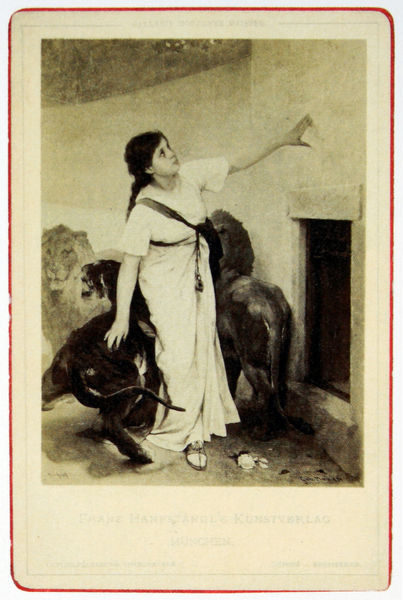
Titel: Letzter Gruß (auch: Ein Gruß)
Künstler: Gabriel von Max
Standort: München
Institution: Städtische Galerie im Lenbachhaus
Schlagwörter: fuß, hand, körper, weiß, gelb, mädchen, bewegung, fenster, frau, frisur, geste, grau, haar, hell, hintergrund, kleid, raum, schwarz, tür, zimmer, blick, gürtel, haus, hund, hunde, rot, tiere, weg, hochformat, malerei, wand, arme, augen, falten, rahmen, stehen, bild, bildnis, hände, portrait, porträt, erde, boden, gewand, haare, blatt, kamin, pferd, pony, affe, fell, mähne, schwanz, schärpe, taille, schrift, ecke, fassade, schuhe, mauer, rand, sepia, weib, zopf, balken, tor, foto, fotografie, photographie, wände, eingang, tusche, loch, schwarzweiß, zirkus, scherpe, zoo, tasche, schuh, architrav, photo, karte, öffnung, sandale, eiss, löwen, antik, maul, sturz, stall, weißw, löwe, postkarte, indien, aufnahme, feuerstelle, affen, artistin, fotografir, tiger, raubtier, panter, panther, gehege, raubkatzen, puma, jaguar, weißes kleid, sari, unsicher, paspertou, inderin, blick nach oben, großkatzen, gür4tel, lüwe, schwarzeiß, gleicchgewicht, gemälde, faksimile